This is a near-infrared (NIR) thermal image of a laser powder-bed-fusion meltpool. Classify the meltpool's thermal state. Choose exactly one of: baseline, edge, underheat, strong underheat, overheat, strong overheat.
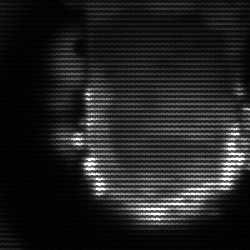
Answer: baseline